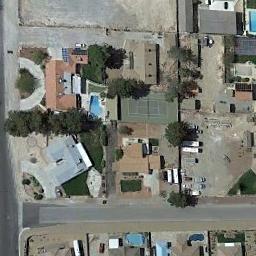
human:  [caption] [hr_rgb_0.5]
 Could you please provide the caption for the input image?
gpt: Tennis court and swimming pool in the middle of a residential area surrounded by trees .

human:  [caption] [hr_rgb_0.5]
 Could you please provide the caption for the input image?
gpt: There is a small tennis court on the left side of the building .

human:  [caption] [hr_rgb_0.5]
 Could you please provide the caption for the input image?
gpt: The tennis court is next to some buildings and trees .

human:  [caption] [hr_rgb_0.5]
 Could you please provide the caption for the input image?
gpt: Many buildings of different shapes are beside the tennis courts .

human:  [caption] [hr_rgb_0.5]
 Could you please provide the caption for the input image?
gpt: There are some buildings and green trees around the tennis court .